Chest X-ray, PA view. Patient: 76 years old, sex F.
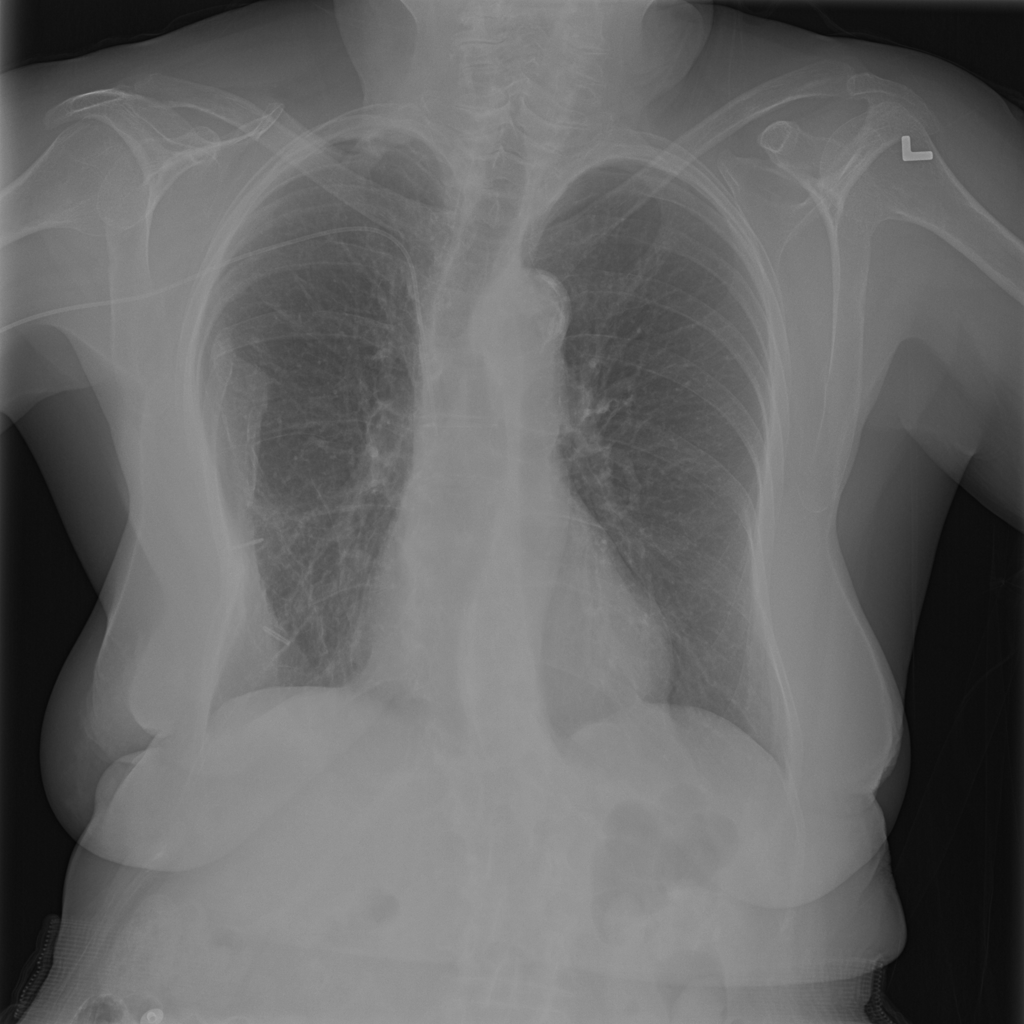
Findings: No Finding